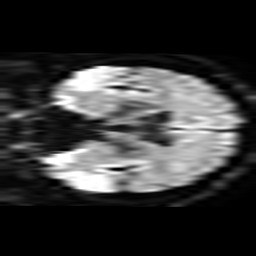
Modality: TRACE
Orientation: coronal
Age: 37
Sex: male
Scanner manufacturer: philips
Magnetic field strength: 3 T
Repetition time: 3.08 s
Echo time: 0.076 s